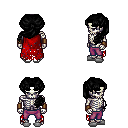
a pixel art fantasy rpg character, male body template, skeleton, red tattered cape, magenta pants, black princess hairstyle, leather bracers, white slippers, four views (front, back, left, right), 2x2 character sprite sheet, small pixel art, hard edges, no anti-aliasing